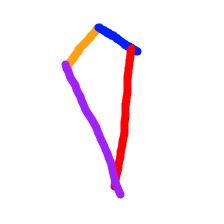
Shape: kite